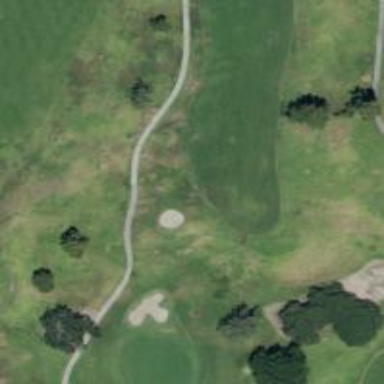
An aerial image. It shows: View of golf hole.